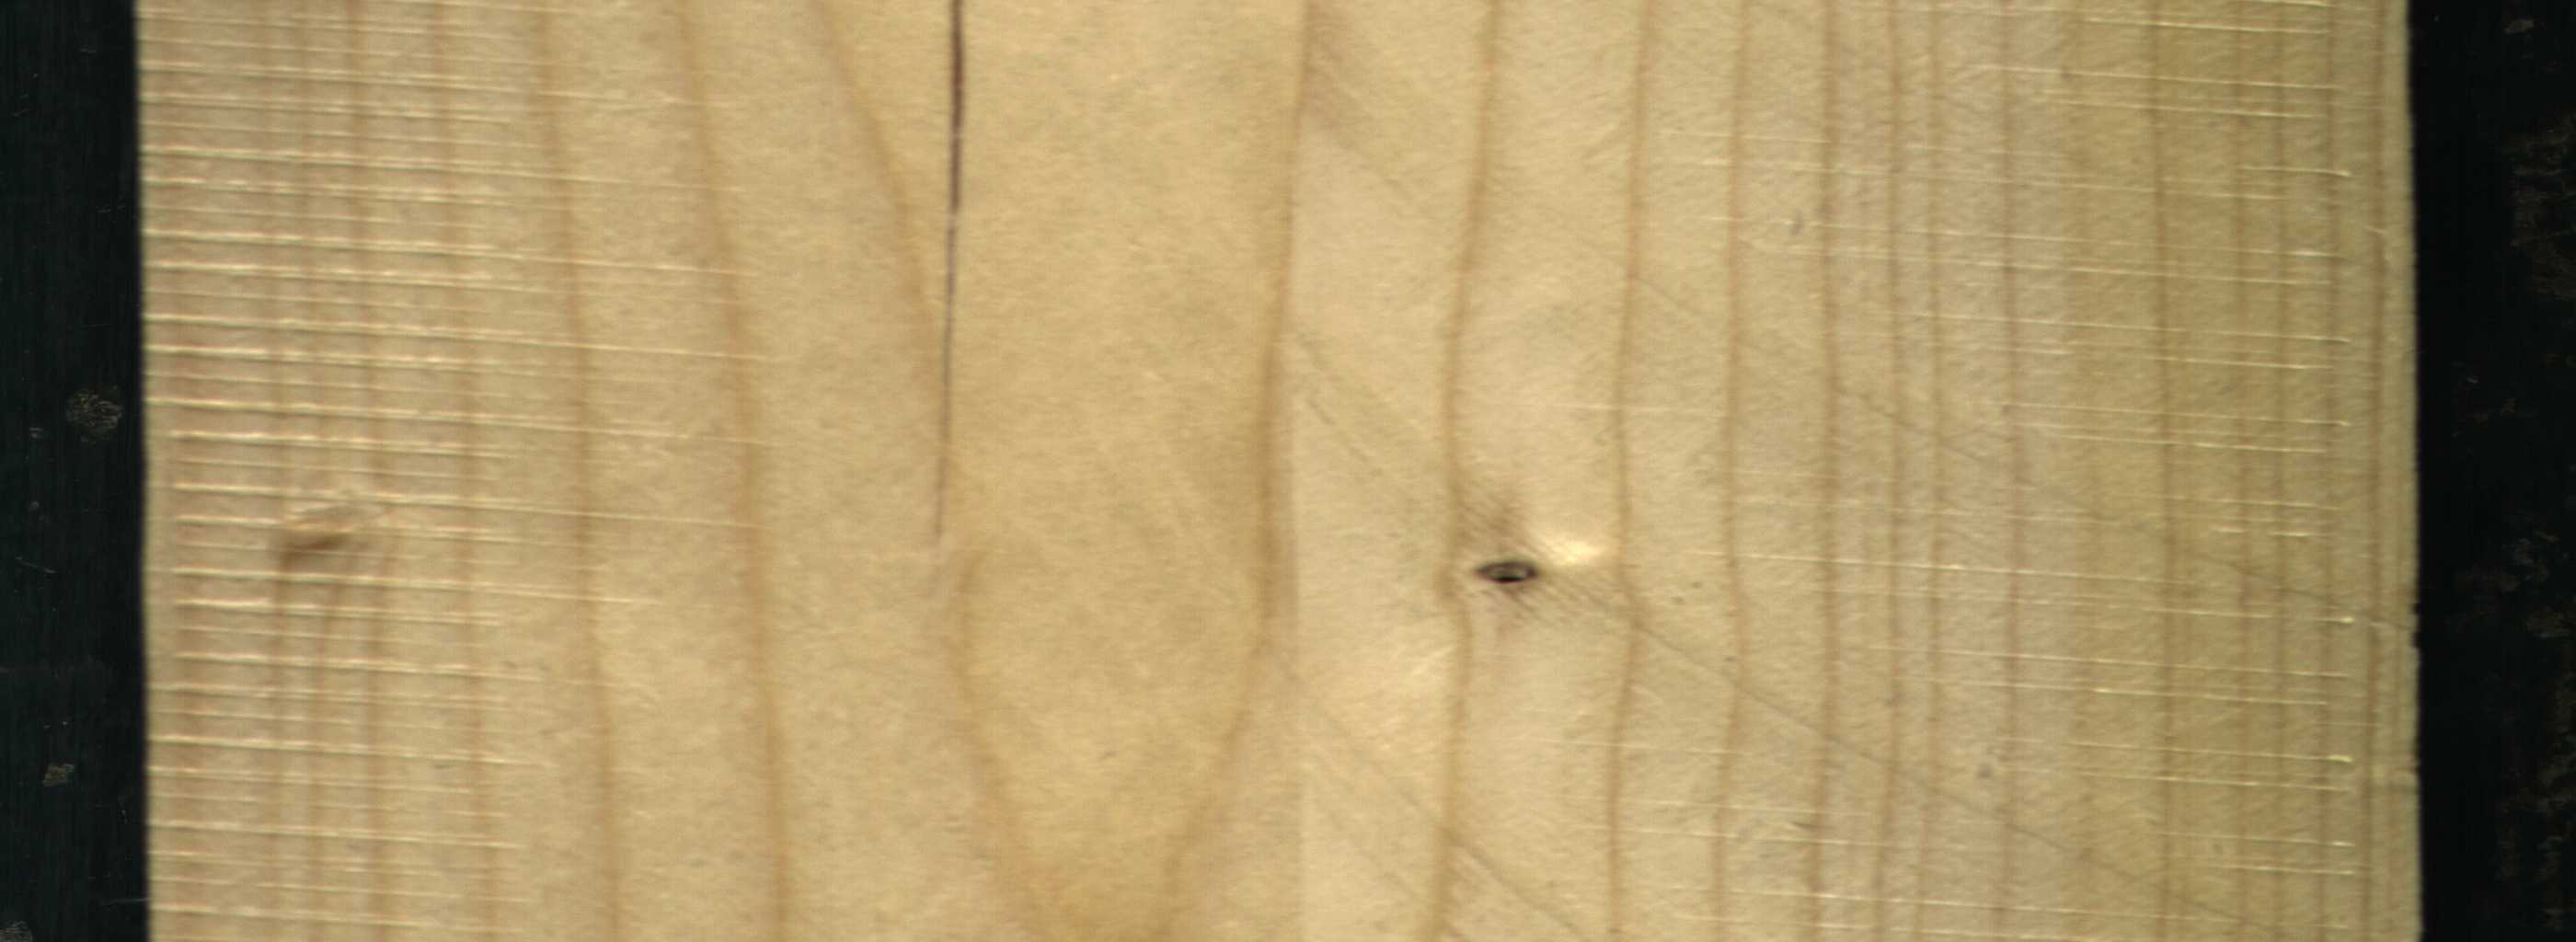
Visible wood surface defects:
resin
Dead_Knot
Live_Knot